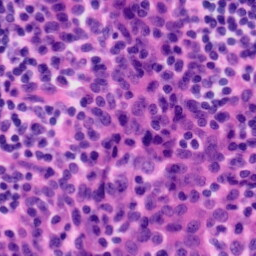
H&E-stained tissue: Tonsil